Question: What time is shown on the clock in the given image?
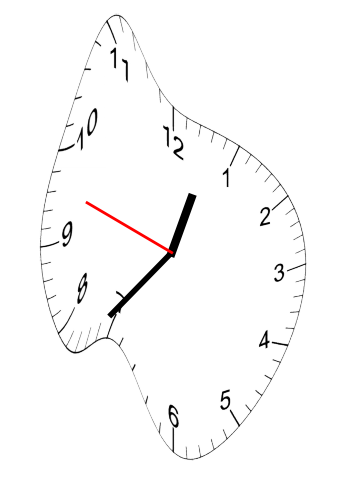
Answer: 12:36:48